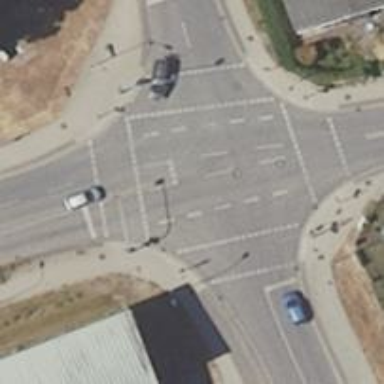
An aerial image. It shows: Road with traffic signals.